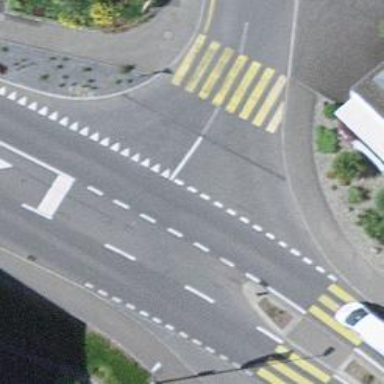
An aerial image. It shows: Road with "give way" sign.